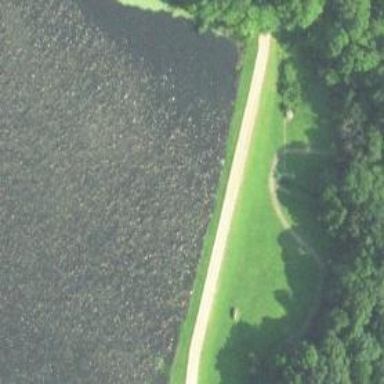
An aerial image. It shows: Dyke forming dam across the waterway.